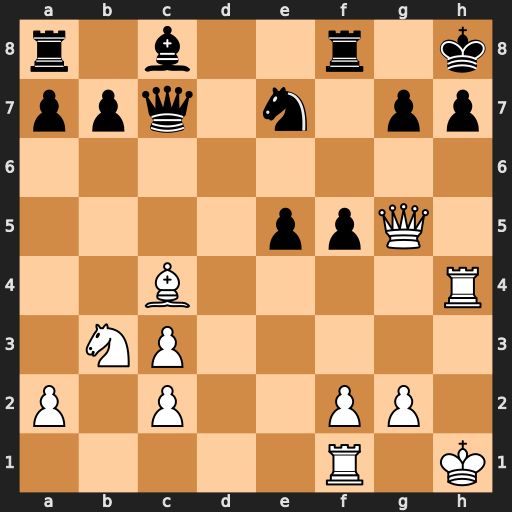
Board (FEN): r1b2r1k/ppq1n1pp/8/4ppQ1/2B4R/1NP5/P1P2PP1/5R1K
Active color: w
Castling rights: -
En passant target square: -
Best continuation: Rxh7+ Kxh7 Qh5#